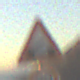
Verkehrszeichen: BeweglicheBruecke
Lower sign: Geschwindigkeit20
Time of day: SunriseSunset
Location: Outdoor (RoadRail)
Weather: PartlyCloudy
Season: NotSpecified
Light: Natural